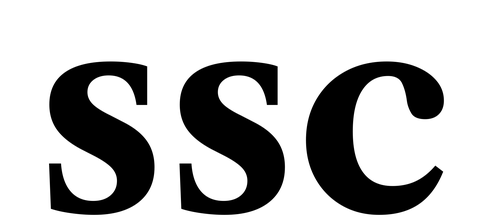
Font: LibreCaslonText_Bold